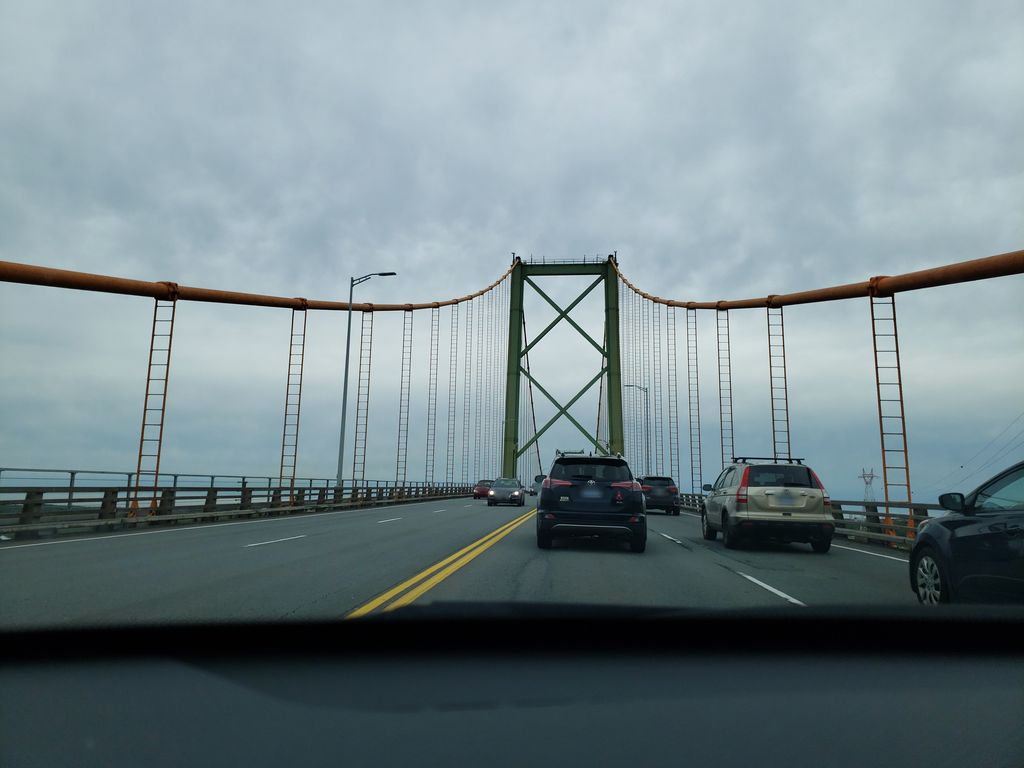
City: halifax